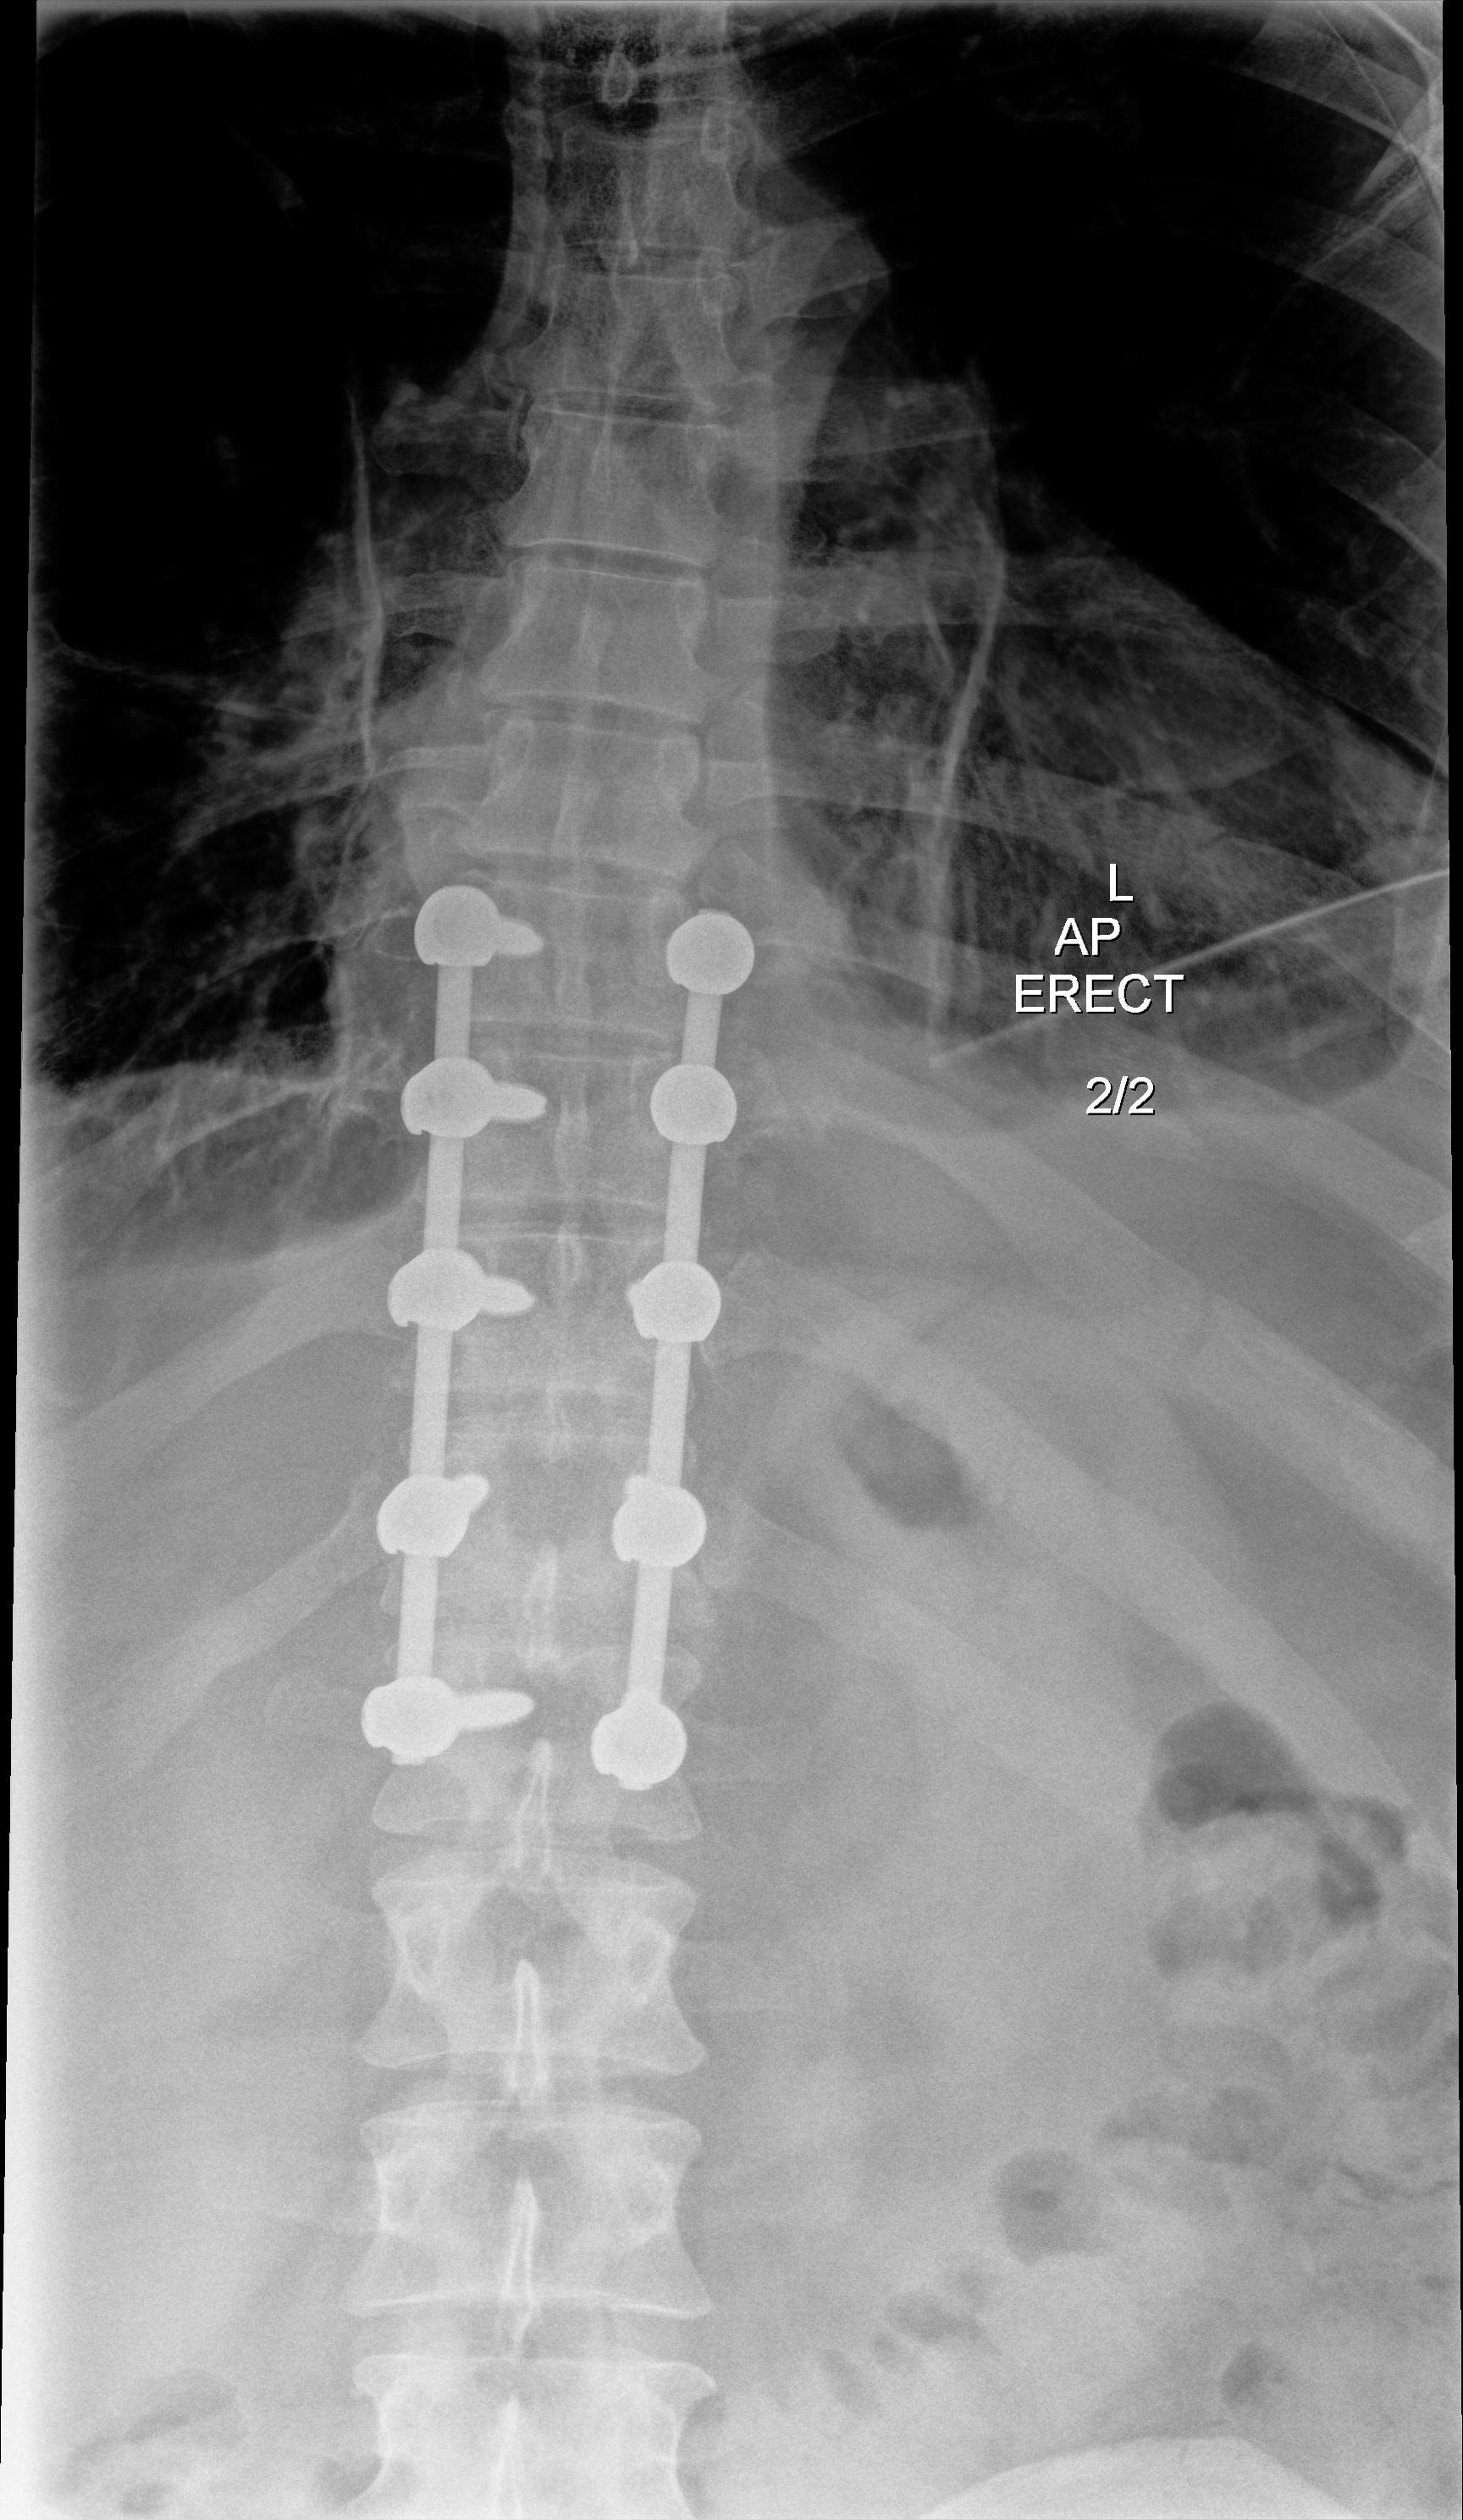
View: AP
Implant manufacturer: Styker everest (K2M)